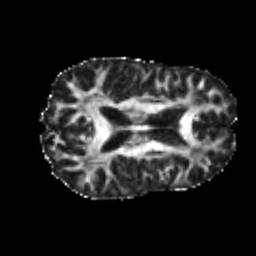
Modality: FA
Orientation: axial
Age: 22
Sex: male
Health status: healthy
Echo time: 0.074 s